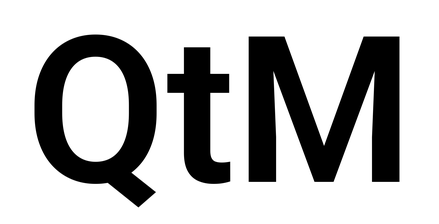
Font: Roboto_SemiBold